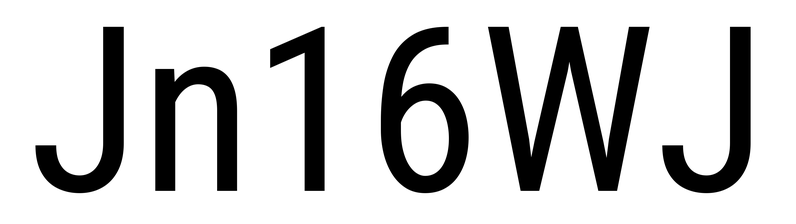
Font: Roboto_Condensed_Regular